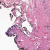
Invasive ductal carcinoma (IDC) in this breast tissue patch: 0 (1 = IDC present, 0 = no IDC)